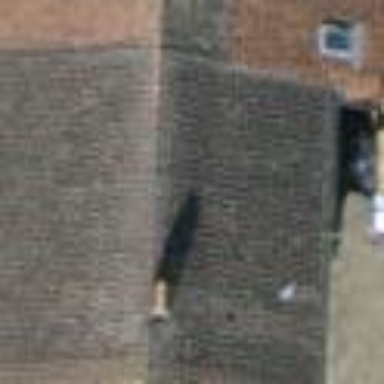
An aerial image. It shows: House with tiled roof.